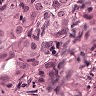
Metastatic tissue present: yes